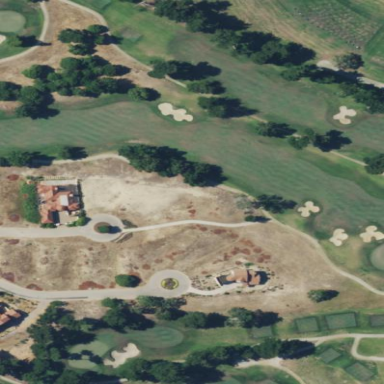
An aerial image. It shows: Golf fairway in the image.